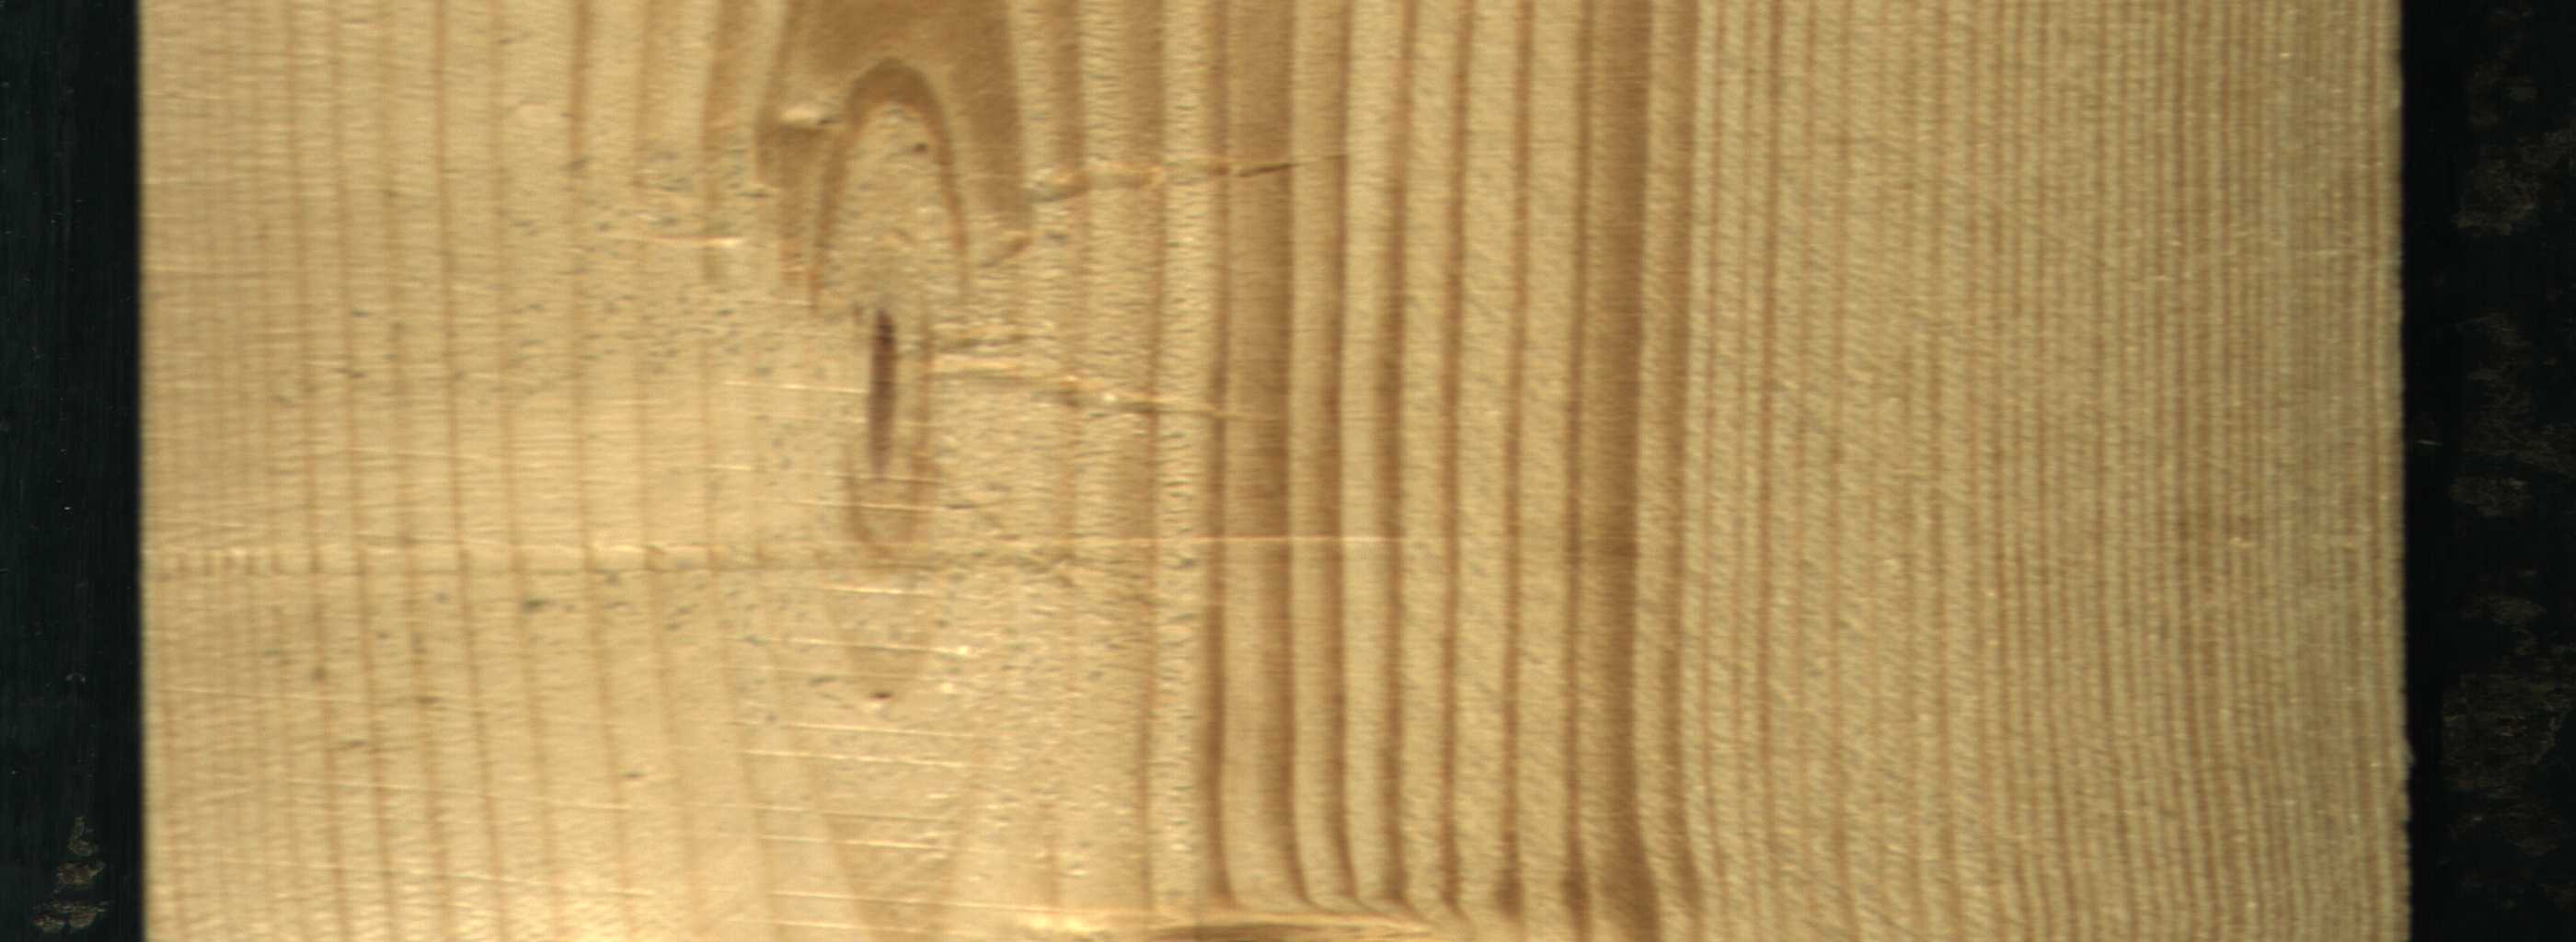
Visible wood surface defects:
Quartzity
Live_Knot